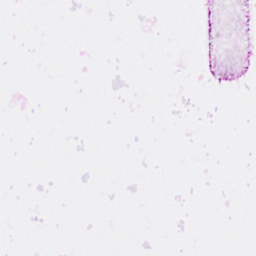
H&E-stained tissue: Breast